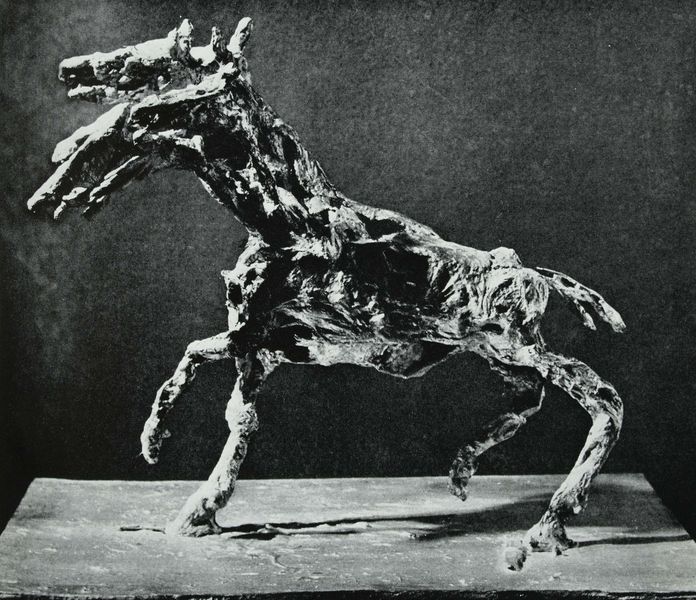
Titel: Le petit cheval à six têtes, Kleines Pferd mit sechs Köpfen
Künstler: Germaine Richier
Schlagwörter: kopf, körper, schatten, bewegung, köpfe, licht, rücken, schwarz, weiss, hund, wand, sockel, hals, ebene, schlank, drei, ohren, pferd, pferde, skulptur, statue, beine, hufe, schwanz, schweif, zwei, studie, abstrakt, fläche, modern, glanz, metall, bauch, bronze, plastik, plinthe, dünn, foto, ausgemergelt, ausgezehrt, dürr, rippen, gefahr, rennen, hälse, sieg, läufe, springen, gespann, ungeheuer, abguß, difus, aufbäumen, monster, höllenhund, verhungert, drei köpfe, mehrköpfig, verlierer, gewinner, dublette, herberos, janusköpfig, klobig, marini